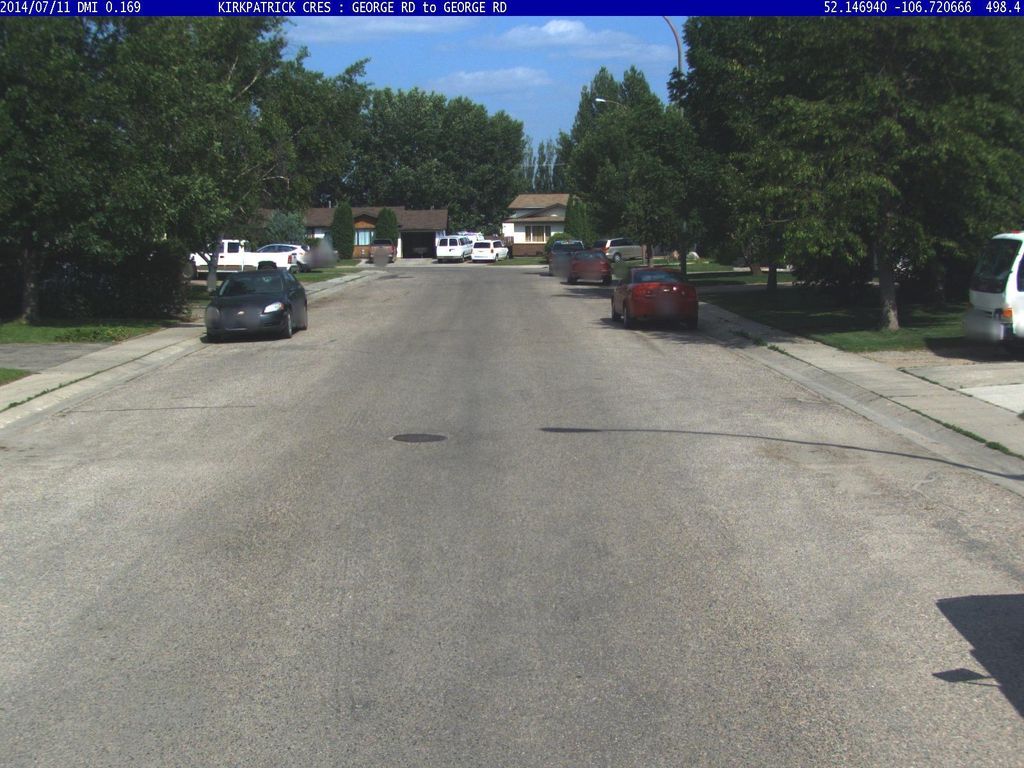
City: saskatoon